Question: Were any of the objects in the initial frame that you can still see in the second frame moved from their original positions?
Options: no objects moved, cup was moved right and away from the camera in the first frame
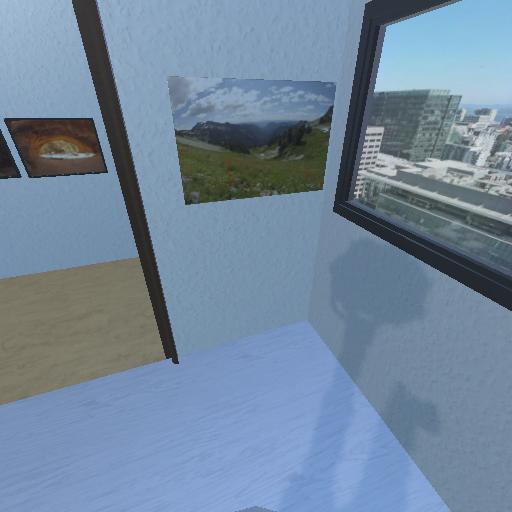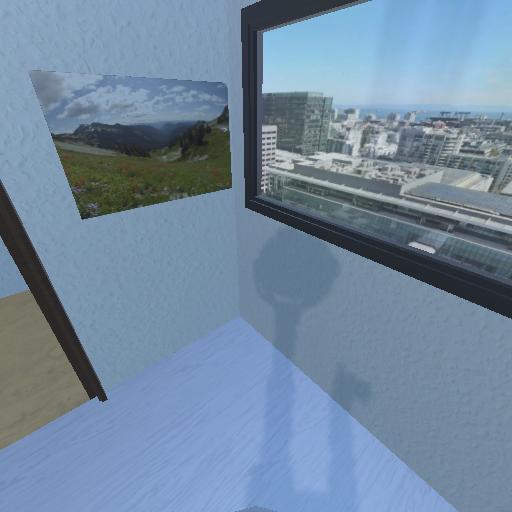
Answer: no objects moved